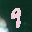
Label: 9